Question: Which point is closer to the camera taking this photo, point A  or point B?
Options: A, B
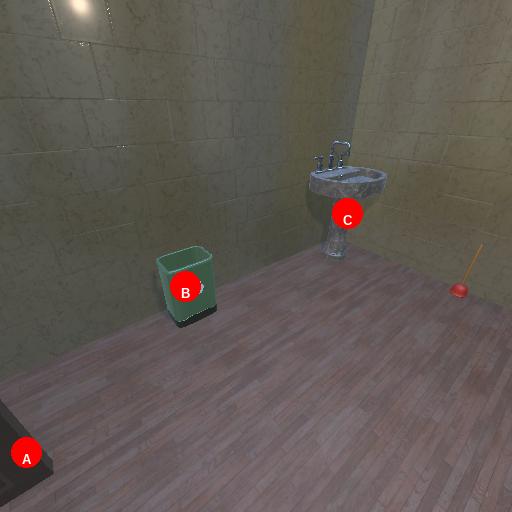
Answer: A